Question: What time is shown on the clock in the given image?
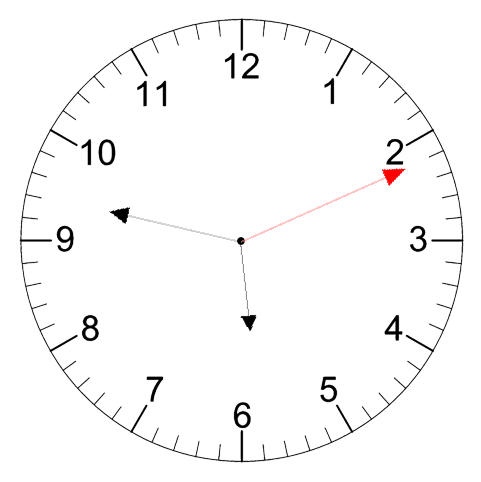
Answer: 05:47:11